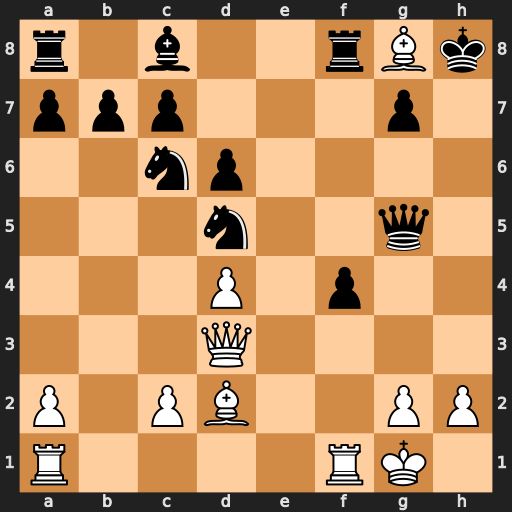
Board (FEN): r1b2rBk/ppp3p1/2np4/3n2q1/3P1p2/3Q4/P1PB2PP/R4RK1
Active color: w
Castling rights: -
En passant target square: -
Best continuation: Qh7#